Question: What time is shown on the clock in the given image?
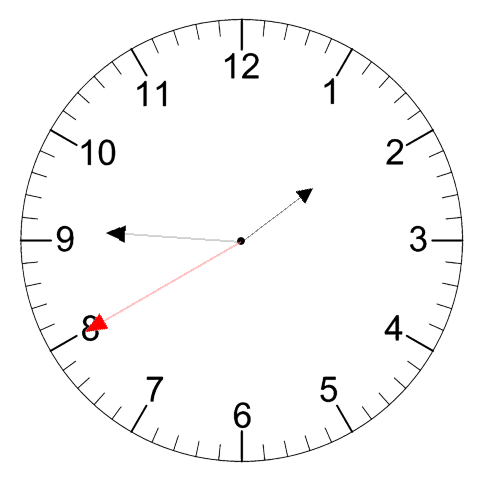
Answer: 01:45:40